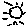
Label: sun